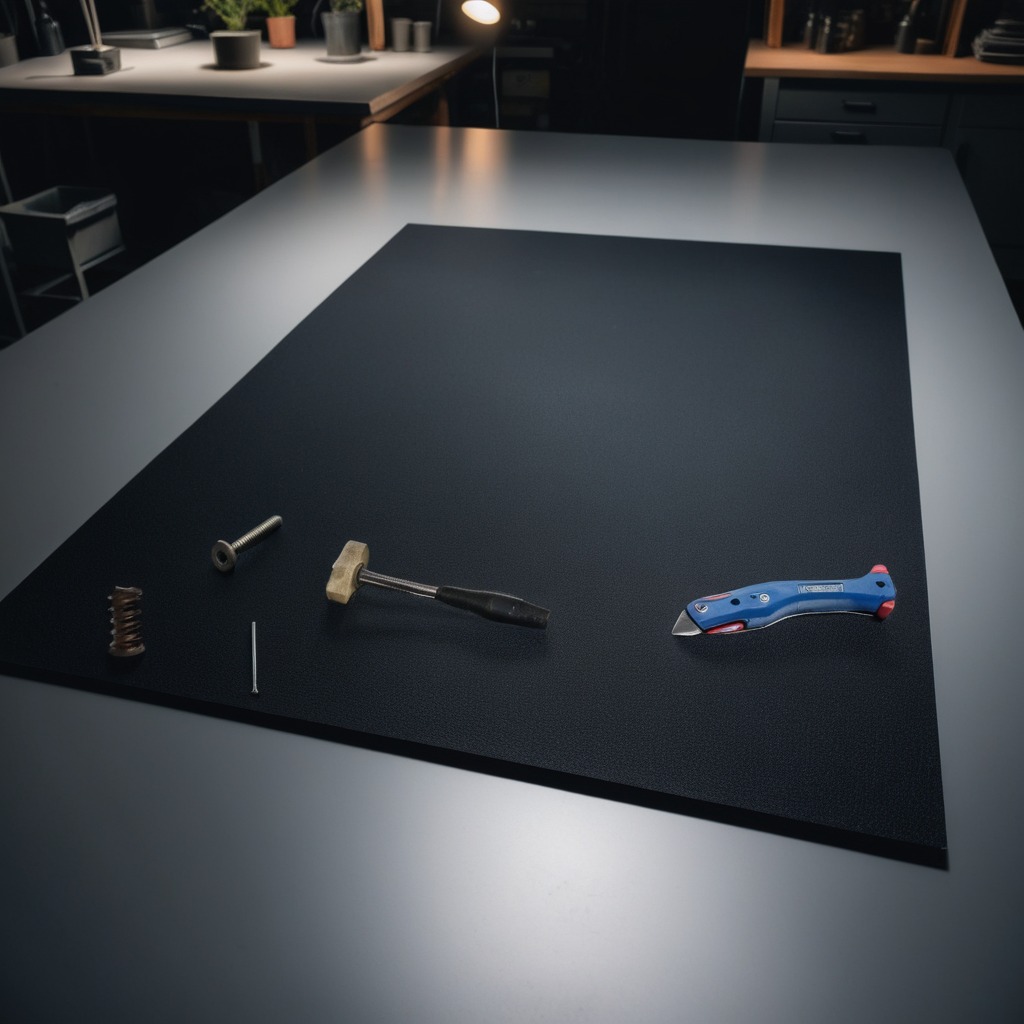
A hammer is lying on the clean granite tabletop.